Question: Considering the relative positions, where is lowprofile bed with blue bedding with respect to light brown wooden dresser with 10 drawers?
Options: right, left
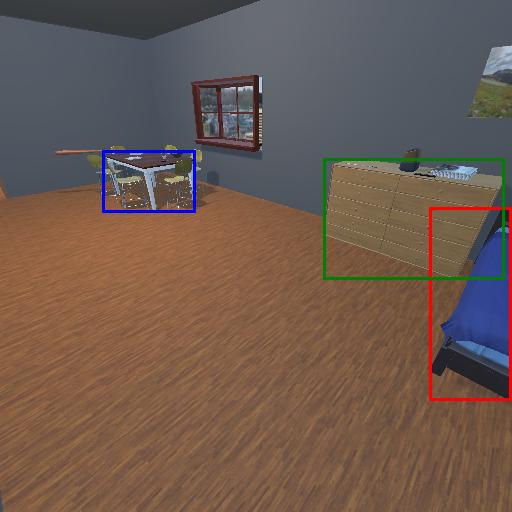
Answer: right